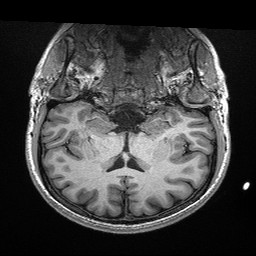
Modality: T1w
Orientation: sagittal
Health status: healthy
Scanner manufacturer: siemens
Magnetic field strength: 3 T
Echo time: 0.00298 s